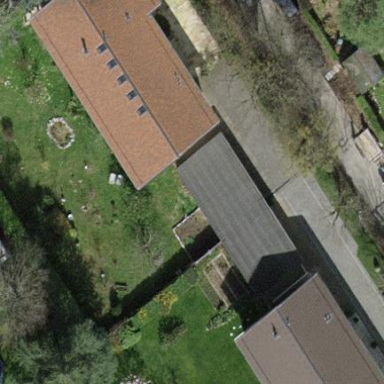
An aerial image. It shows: View of roof of building.